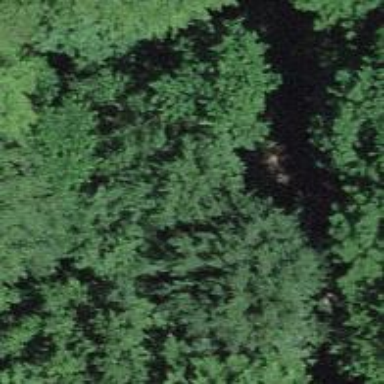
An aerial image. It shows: Path for forestry vehicles.